Question: There is something I am missing inhere so I hope you can share some light on me.
I am drawing some text inside canvas. For this I have a class 'Word'
'''
public class Word {
private int x;
private int y;
private String text;
}
'''
The app allows the user to rotate the text, and I handle the rotation withing 'onDraw'
'''
protected void onDraw(Canvas canvas) {
canvas.save(Canvas.MATRIX_SAVE_FLAG);
canvas.rotate(angle, centerX, centerY)
...
canvas.drawText(word.getText(), word.getX(), word.getY())
....
canvas.restore();
}
'''
The problem I get is when the user drags the canvas and there is a rotation set. When angle=0 the movement is going as expected.
'''
@Override
public boolean onTouchEvent(MotionEvent event) {
case MotionEvent.ACTION_DOWN:
initialX = (int) event.getX();
initialY = (int) event.getY();
break;
case MotionEvent.ACTION_MOVE:
int currentX = (int) event.getX();
int currentY = (int) event.getY();
int xMovement = currentX - initialX;
int yMovement = currentY - initialY;
dragWords(xMovement, yMovement);
.....
'''
and on 'dragWords' for each word I do:
'''
private void dragText(int xMovement, int yMovement){
for (Word word : words) {
word.setX(word.getX() + xMovement);
word.setY(word.getY() + yMovement);
}
invalidate();
'''
}
When rotation angle is 0, moving up/down/left/right makes the words move by the same distance. As angle gets bigger, the words start to move in different dirrections, for instance at 60, it is starting to go diagonally up, when 180 it only moves up/down and not left/right.
I think I need to calculate some sort of a difference based on angle and add it to xMovement/yMovement... but how should I do this ?
LE: Here is an image on how it behaves:

The blue lines is how the text is moving on drag while the orange is the finger dragging on the screen. When angle is 0 it works quite well, when angle increases, it starts to move diagonally on left/right, while when angle is even bigger, it only moves up and down and does not respond to left/right
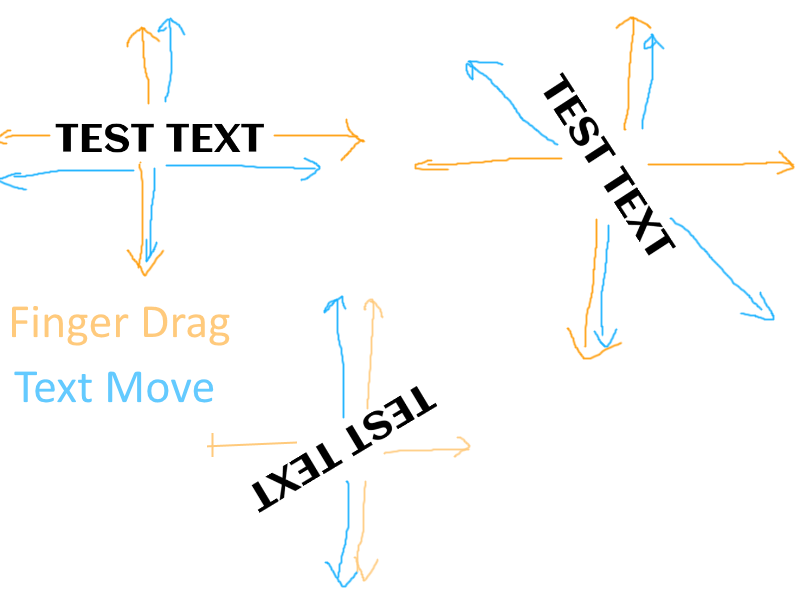
Answer: In the 'ellipses' part in the following code:
'''
dragWords(xMovement, yMovement);
..... <<<--------------------- I hope you are updating initialX and initialY
initialX = currentX;
initialY = currentY;
'''
Otherwise, your x and y values will not correspond correctly with the amount of distance moved during the touch gesture.
As user 'matiash' indicated, you should use 'Matrix#mapPoints(float[])' to transform your x and y values. Declare and initialize a Matrix:
'''
Matrix correctionMatrix;
// Your view's constructor
public MyView() {
....
correctionMatrix = new Matrix();
}
'''
Here's how your 'onDraw(Canvas)' should look like:
'''
@Override
protected void onDraw(Canvas canvas) {
canvas.save(Canvas.MATRIX_SAVE_FLAG);
canvas.rotate(angle, centerX, centerY);
...
// Neutralize the rotation
correctionMatrix.setRotate(-angle, centerX, centerY);
// Initialize a float array that holds the original coordinates
float[] src = {word.getX(), word.getY()};
// Load transformed values into 'src' array
correctionMatrix.mapPoints(src);
// 'src[0]' and 'src[1]' hold the transformed 'X' and 'Y' coordinates
canvas.drawText(word.text, src[0], src[1], somePaint);
....
canvas.restore();
}
'''
This should give you the desired results - movement in the X and Y axis irrespective of canvas rotation.
You can obviously move the call to 'setRotate(float, float, float)' to a better place. You only need to call it once after changing the 'angle' value.